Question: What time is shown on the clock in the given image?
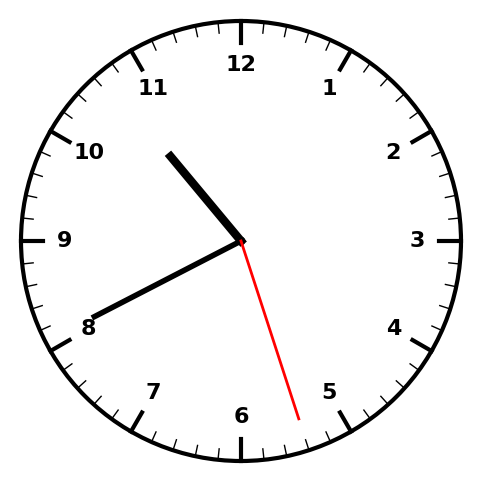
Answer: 10:40:27